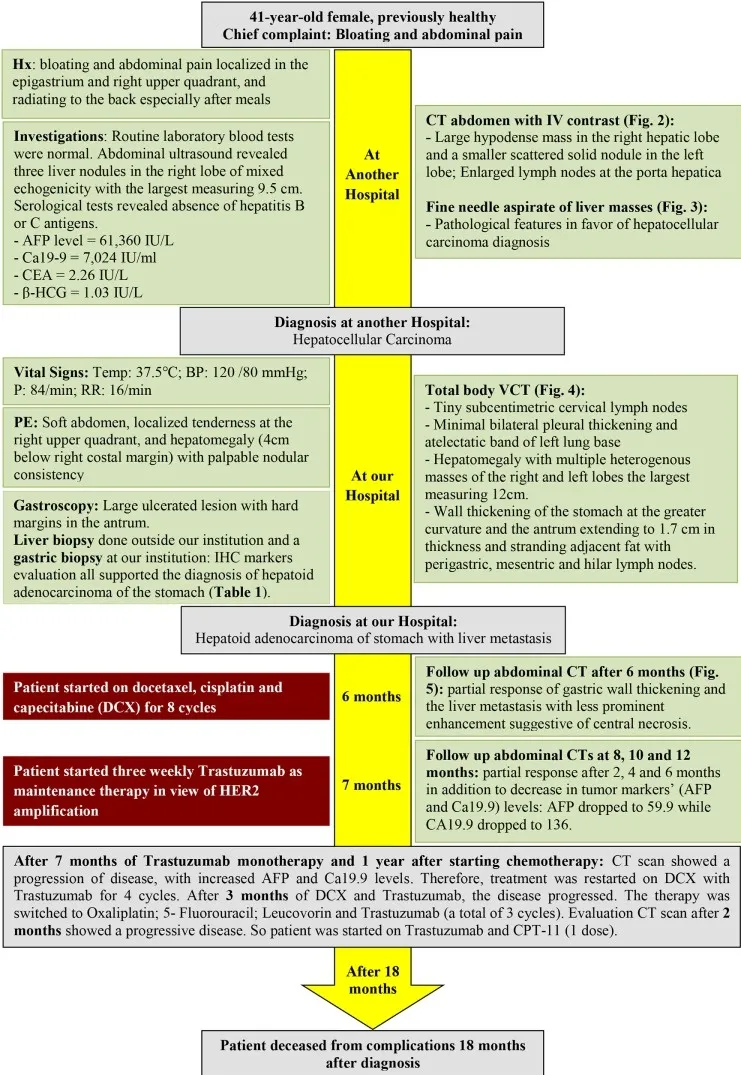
Timeline organizing main events of the case.
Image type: chart (chart)